Question: I would like to build a image gallery (in a lightbox (Overlay)) with Indices displaying the index of the current shown image. Like:

I will rarely have more than 5 pictures, I need "swipe" gestures to display the next/prev ones AND arrows.
First I thought the 'sap.ui.commons.Carousel' would be perfect, but as I did not find any events (like e.g. "transitionEnd") I do not know how to access the current index then. The paginator has no swipe event (?)..
I would appreciate any advice which approach you would follow! Just for the first steps, then I'd be happy to post my code here. Right now I need a little help to start with the best fitting solution of controls.
Thanks a lot.
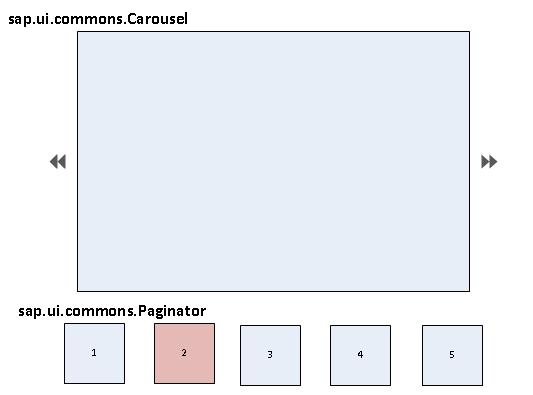
Answer: Why not use sap.m.Carousel? It has 'pageChanged' event with 'oldActivePageId' and 'newActivePageId' params.
Here is a sample:
'''
var appCarousel = new sap.m.App("myApp", {initialPage:"carouselPage"});
var carouselPage = new sap.m.Page("carouselPage",
{title: "Carousel",
enableScrolling: false }
);
var page1 = new sap.m.Page("page1",
{title: "Carousel Test Page 1",
enableScrolling: false }
);
var page2 = new sap.m.Page("page2",
{title: "Carousel Test Page 2",
enableScrolling: false }
);
var carousel = new sap.m.Carousel("myCarousel", {
activePage: page1,
loop: true,
pages: [page1, page2]
});
//Listen to 'pageChanged' events
carousel.attachPageChanged(function(oControlEvent) {
console.log(1);
console.log( "sap.m.Carousel: page changed: old: " + oControlEvent.getParameters().oldActivePageId );
console.log(" new: " + oControlEvent.getParameters().newActivePageId );
});
carouselPage.addContent(carousel);
appCarousel.addPage(carouselPage);
appCarousel.placeAt("content");
sap.ui.getCore().applyChanges();
'''
jsbin: <URL>
You can see changing of pages in the output window. Hope that helps. Thanks.